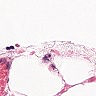
Metastatic tissue present: no